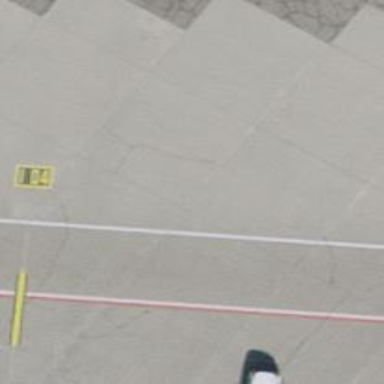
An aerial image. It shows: Airport parking position.